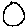
Label: circle